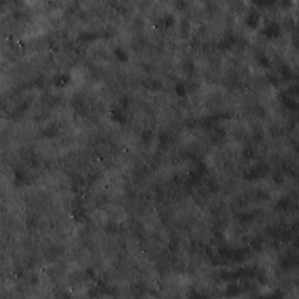
Label: non_frost